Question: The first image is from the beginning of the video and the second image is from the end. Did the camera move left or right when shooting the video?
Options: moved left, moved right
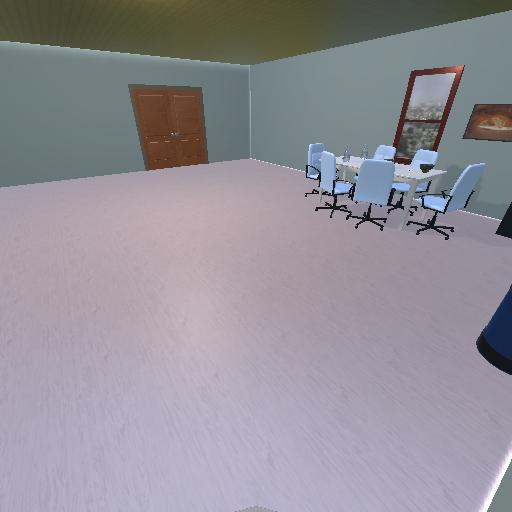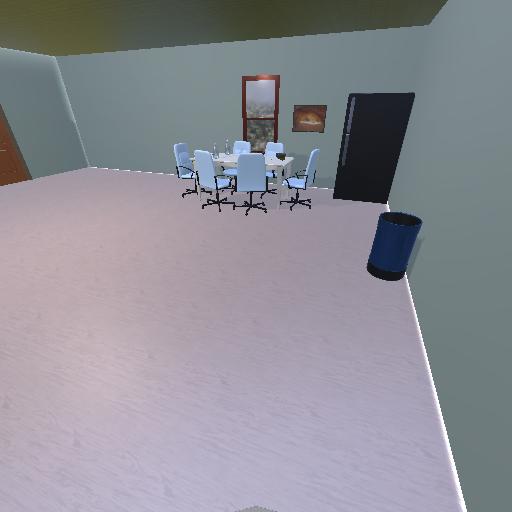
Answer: moved left